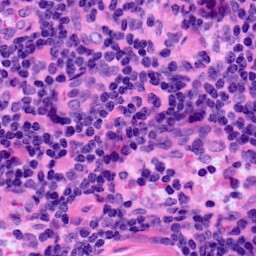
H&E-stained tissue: LymphNode